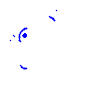
Particle: kaon